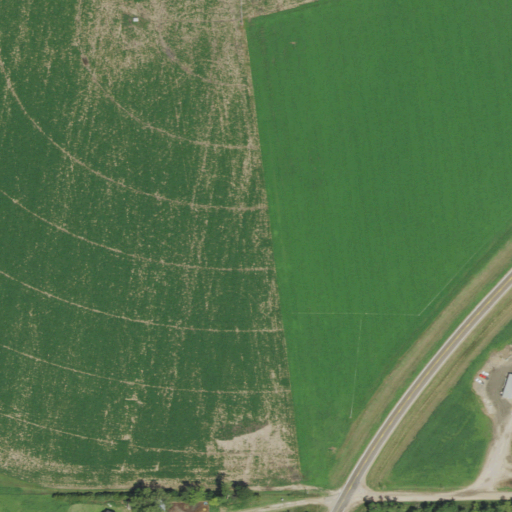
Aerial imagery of valley in Nebraska named Yucca Valley containing cultivated crops, low intensity development, herbaceous wetlands, medium intensity development, open development, and grassland